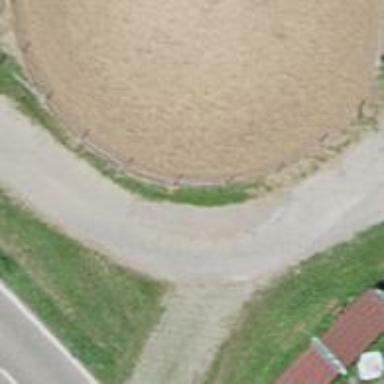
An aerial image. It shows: Service road with grass paver surface.